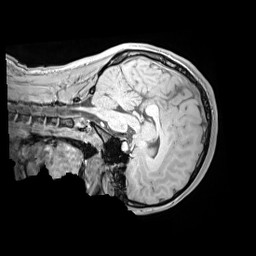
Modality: MP2RAGE
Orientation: sagittal
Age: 12
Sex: female
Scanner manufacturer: siemens
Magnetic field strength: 3 T
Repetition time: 4 s
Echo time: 0.00303 s